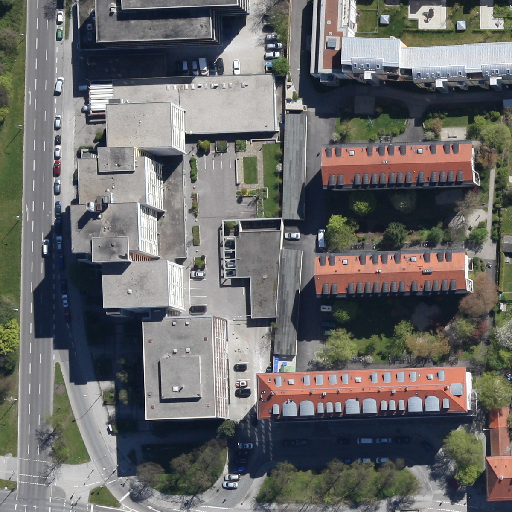
Referring expression: road